Question: I am trying to add pagination, search box and selector in my R Shiny app, but it doesn't work for now (I tried paging = TRUE and searching = TRUE, in options as you can see bellow but it doesn't work). Do you have any idea of what I should add?
'''
output$mytable1 <- DT::renderDataTable(
DT::datatable(
{ plots.dfs()[[1]] },
caption = htmltools::tags$caption(
style = 'caption-side: bottom; text-align: center;',
'Table 2: ', htmltools::em('This is a simple caption for the table.')
),
extensions = 'Buttons',
options = list(
paging = TRUE,
searching = TRUE,
fixedColumns = TRUE,
autoWidth = TRUE,
ordering = TRUE,
dom = 'tB',
buttons = c('copy', 'csv', 'excel')
),
class = "display"
))
'''
I have added a screenshot of table I have now, and the expected table.
Thanks for your help
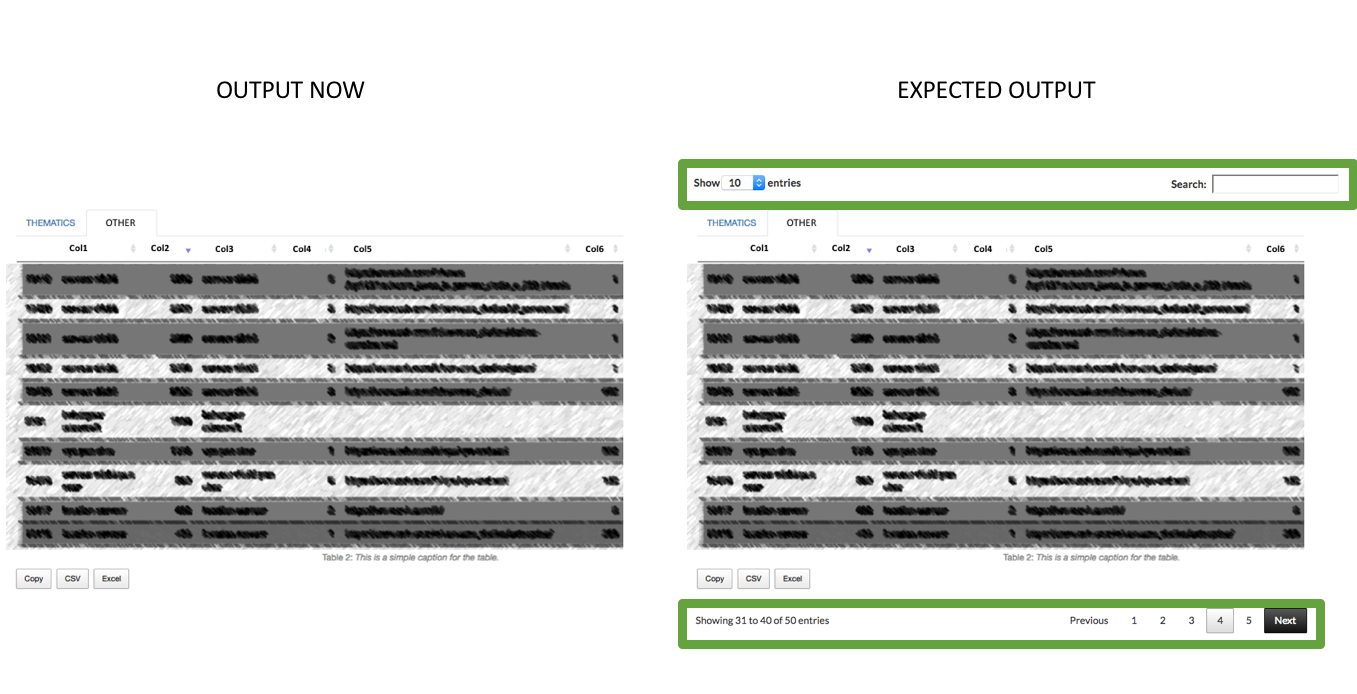
Answer: You can modify the <URL> parameter, for example as follows:
'''
DT::datatable(
{ mtcars },
caption = htmltools::tags$caption(
style = 'caption-side: bottom; text-align: center;',
'Table 2: ', htmltools::em('This is a simple caption for the table.')
),
extensions = 'Buttons',
options = list(
fixedColumns = TRUE,
autoWidth = TRUE,
ordering = TRUE,
dom = 'Bftsp',
buttons = c('copy', 'csv', 'excel')
))
'''
---
<URL>
---
To add page length, also add 'l' to the string. Hope this helps!